Question: I have a webpage that generates a table from mysql. I have a button at the beginning of each row. I would like it so if the user decides to press on the button, the contents of that individual row are written to a new table in MySQL.
Currently I am thinking of just having the button be an href to another php script that connects to mysql and inserts the row into a table; however, I think that will redirect my current page.
I would like the button to run the script, without redirecting my current page. That way, the user can continue analyzing the table without having the page have to reload every time.
This is what my current table looks like. This is just a snippet, and the table can be very large (hundreds of rows)

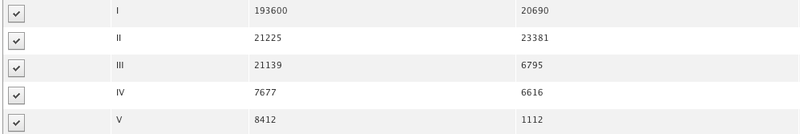
Answer: In order to do this client side, there are a couple of ways I can think of off hand to do this:
You can include a Javascript library (like the ever popular JQuery library), or code it yourself, but you could implement this as an XMLHTTPRequest, issued from a click handler on the button. Using a library is going to be the easiest way.
Create a hidden iframe:
'''
<iframe style="display:none;" name="target"></iframe>
'''
Then just set the target of your tag to be the iframe:
'''
<a href="your_script.php" target="target">...</a>
'''
Whenever someone clicks on the link, the page will be loaded in the hidden iframe. The user won't see a thing change, but your PHP script will be processed.
Of the two options, I'd recommend the Javascript library unless you can't do that for some reason.